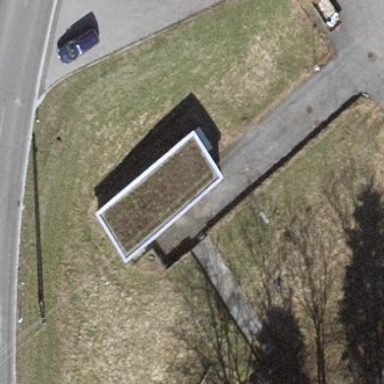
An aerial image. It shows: Service building.